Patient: sex F, age 58
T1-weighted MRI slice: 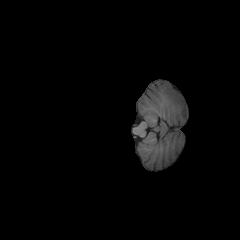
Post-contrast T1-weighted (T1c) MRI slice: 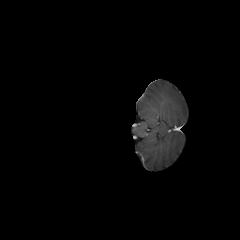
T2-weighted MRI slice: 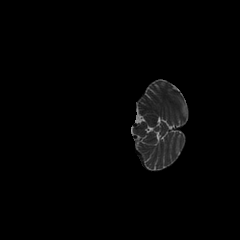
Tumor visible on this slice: no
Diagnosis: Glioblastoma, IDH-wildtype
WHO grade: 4